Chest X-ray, AP view. Patient: 55 years old, sex M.
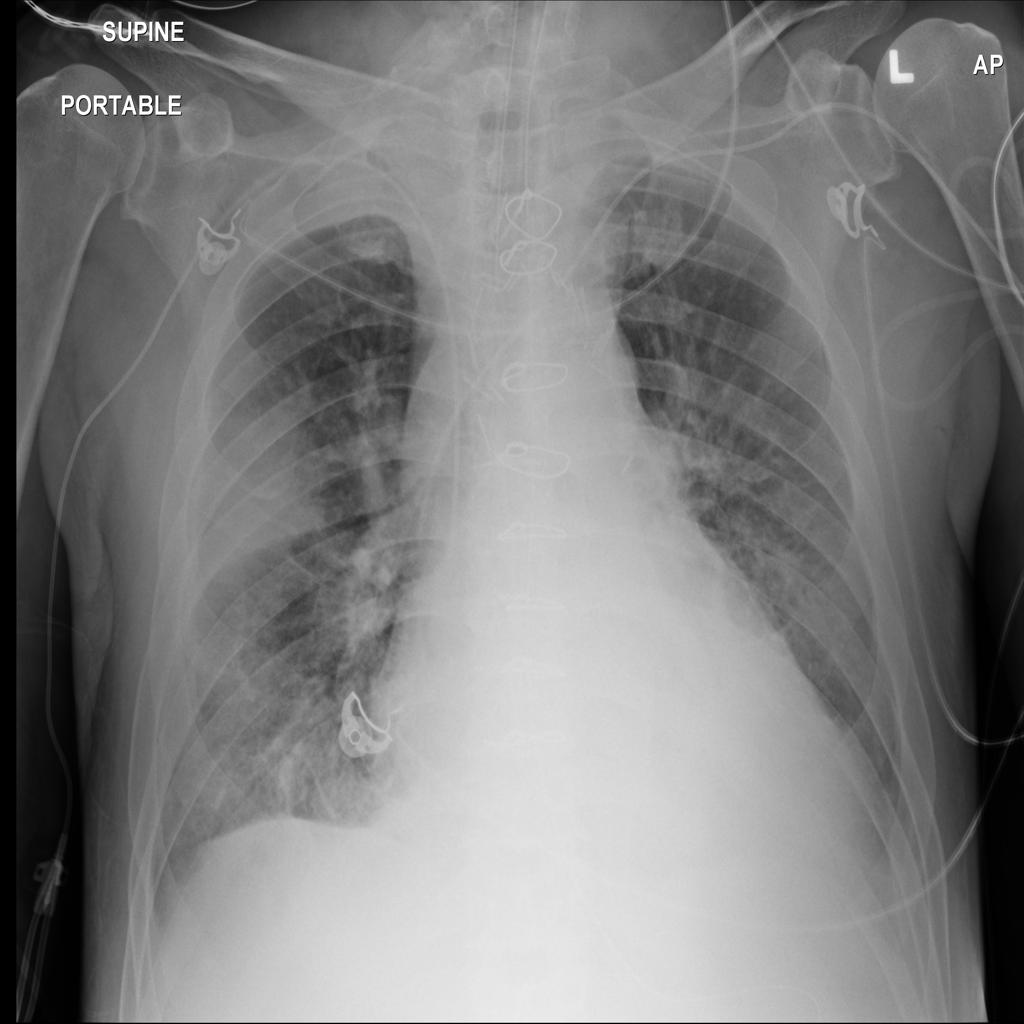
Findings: Infiltration